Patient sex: M
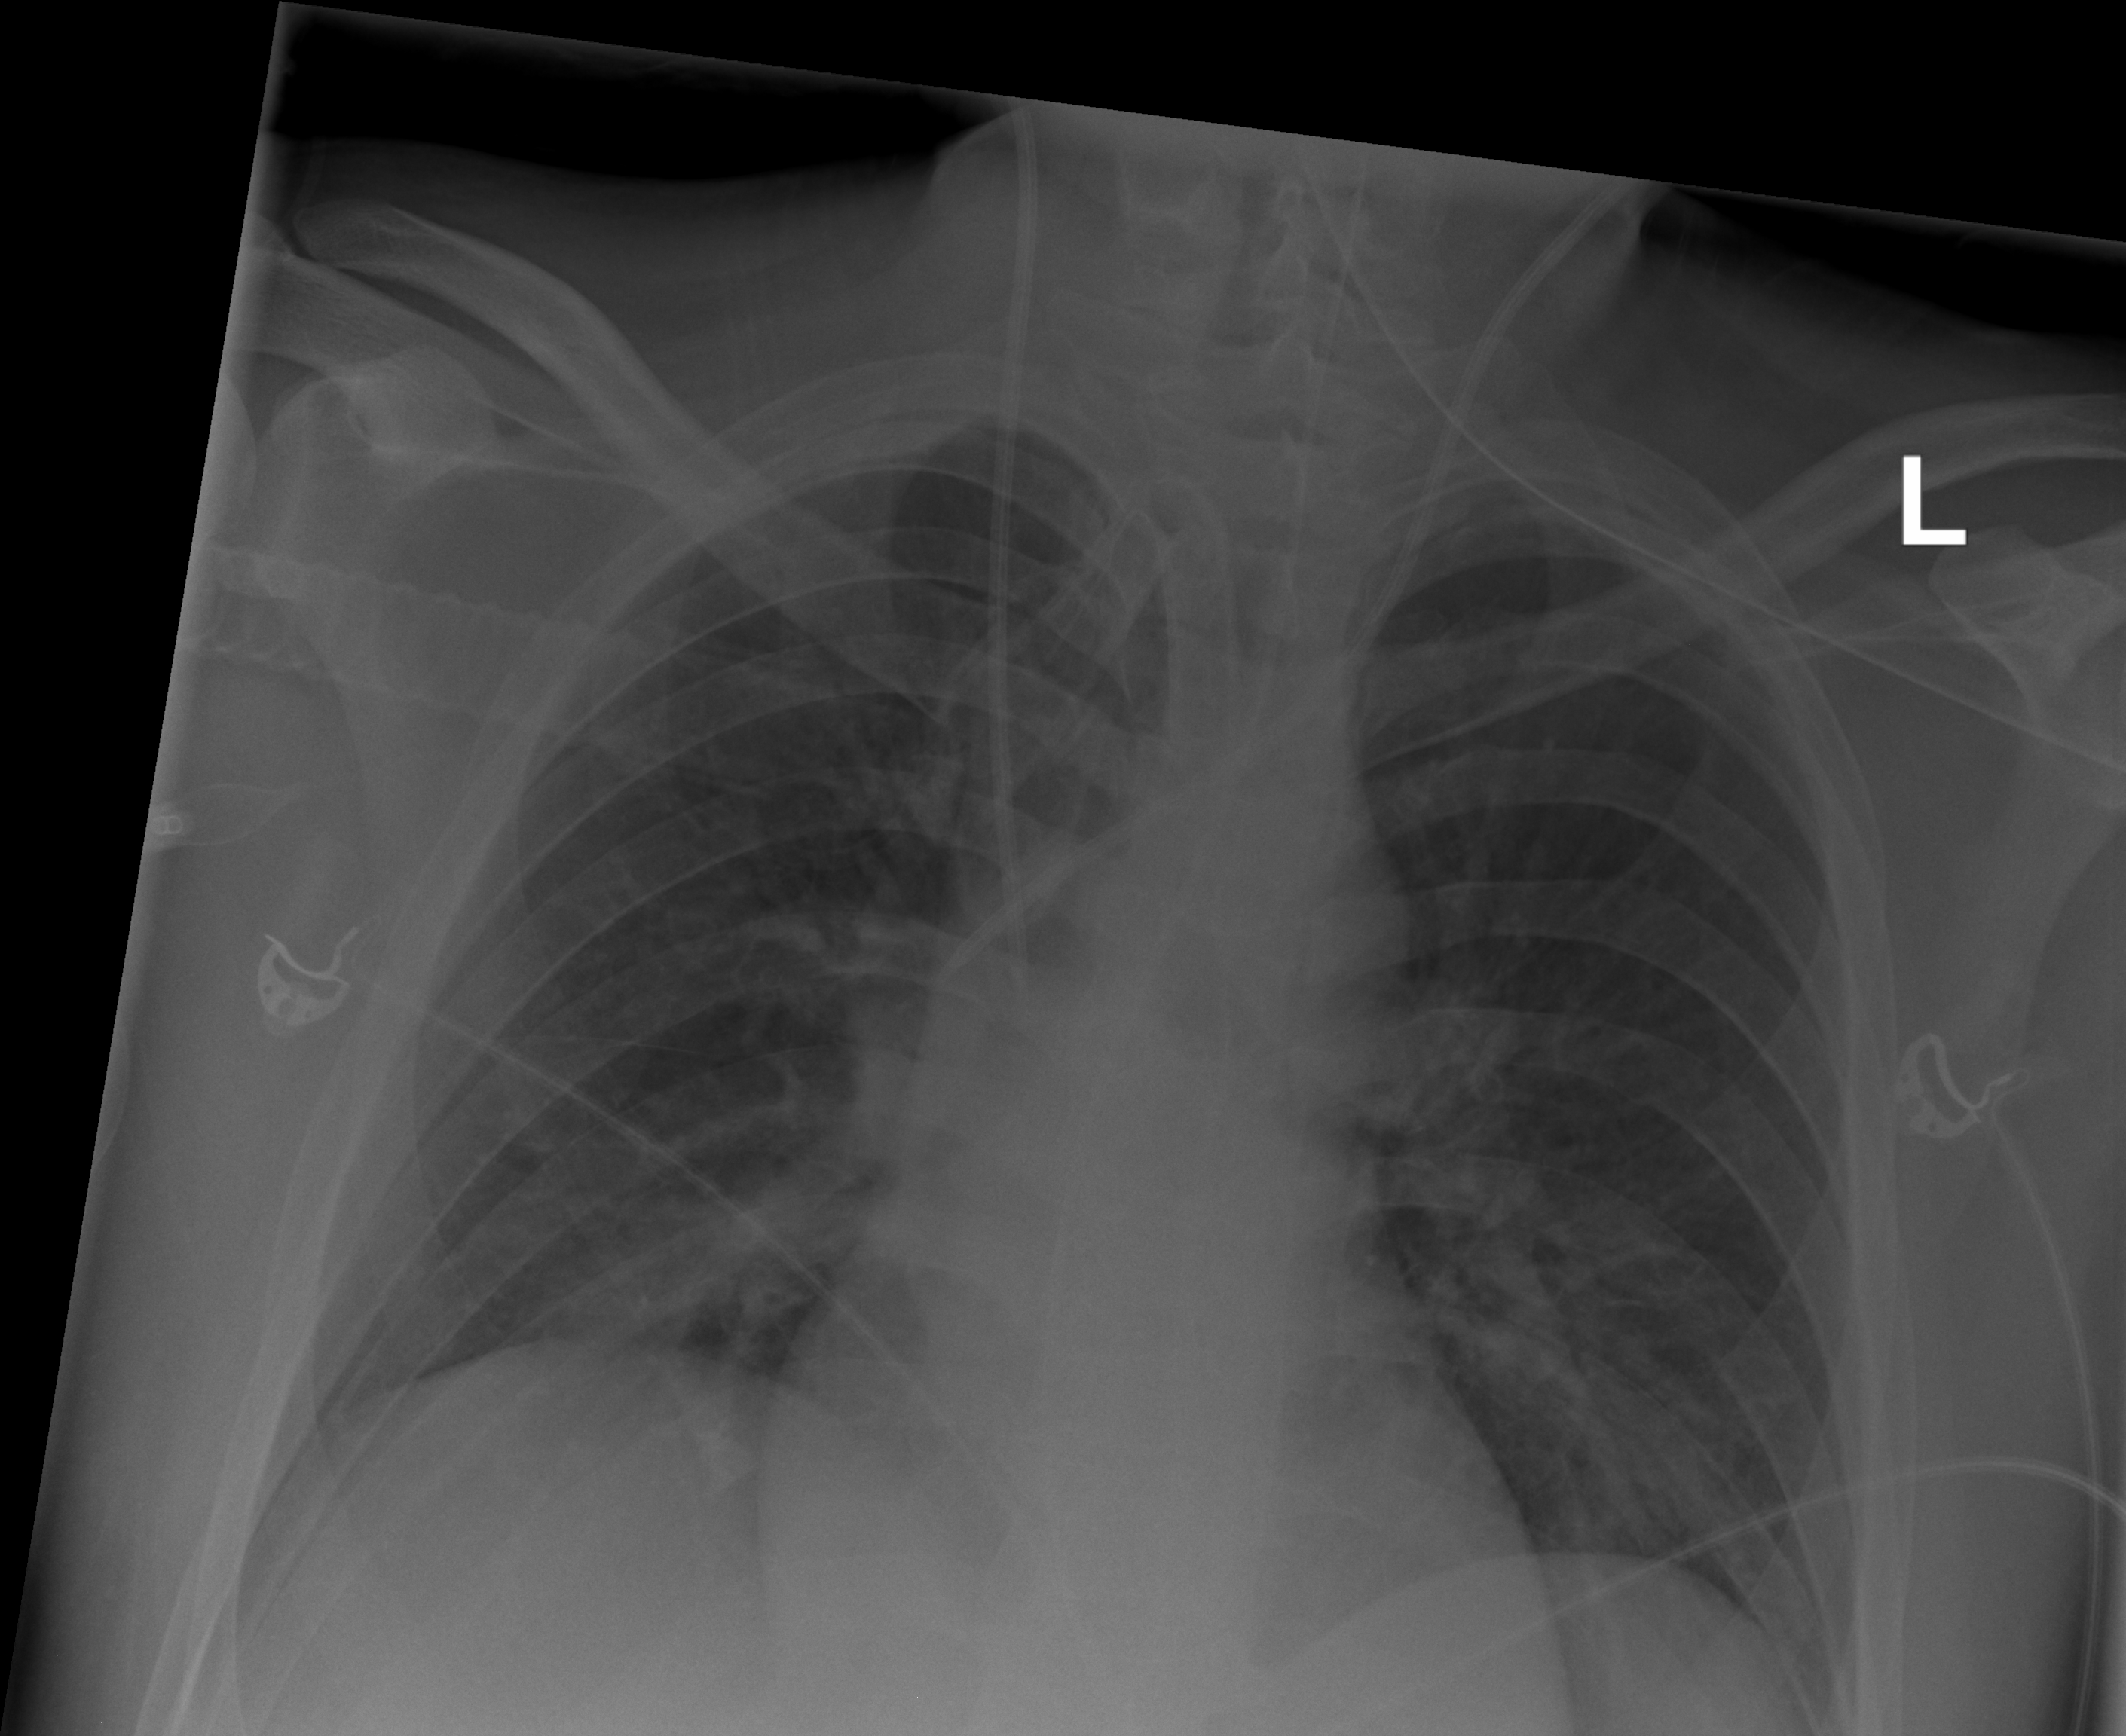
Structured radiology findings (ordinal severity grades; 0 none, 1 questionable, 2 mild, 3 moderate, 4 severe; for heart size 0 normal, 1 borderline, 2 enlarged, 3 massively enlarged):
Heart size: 2
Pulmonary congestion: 1
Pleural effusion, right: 0
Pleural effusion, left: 0
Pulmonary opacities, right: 0
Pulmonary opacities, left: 0
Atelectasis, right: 2
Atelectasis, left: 0